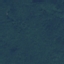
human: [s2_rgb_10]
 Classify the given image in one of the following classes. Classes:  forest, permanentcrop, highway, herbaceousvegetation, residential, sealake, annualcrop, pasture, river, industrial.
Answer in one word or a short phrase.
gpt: Forest